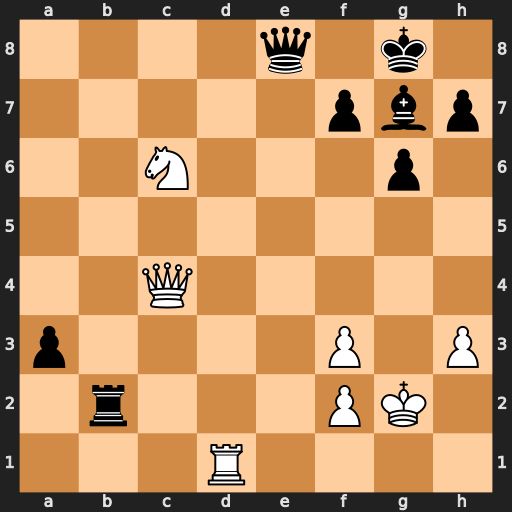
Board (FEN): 4q1k1/5pbp/2N3p1/8/2Q5/p4P1P/1r3PK1/3R4
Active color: w
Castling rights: -
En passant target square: -
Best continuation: Rd8 Qxd8 Nxd8